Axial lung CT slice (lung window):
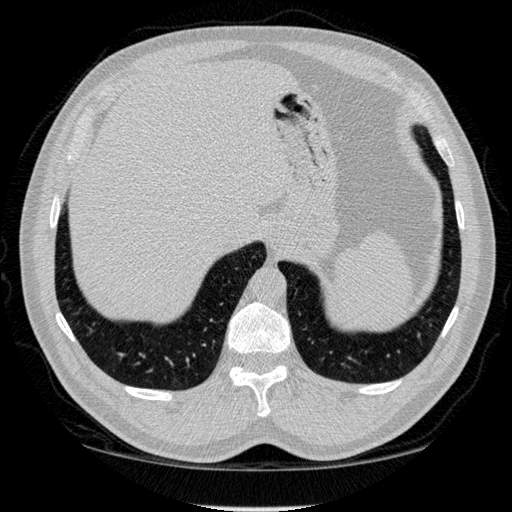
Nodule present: no